Brain MRI, t2w sequence, axial 2D slice.
Patient: age 28, sex F, weight 95 kg, height 1.95 m
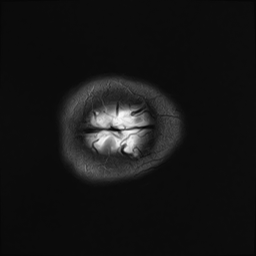